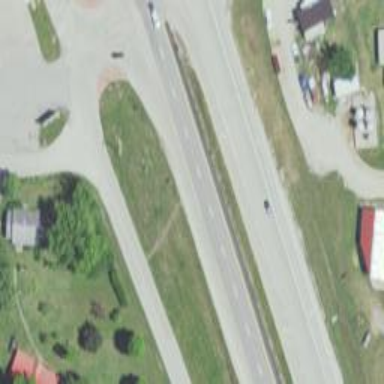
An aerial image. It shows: This image shows trunk highway that functions as expressway.